Interaction volume radius: 5 \u00c5
Interaction volume height: 25 \u00c5
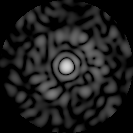
Disorder parameter: 0.8839